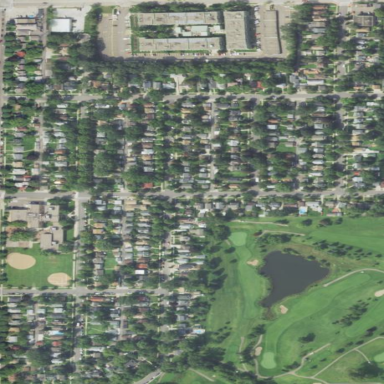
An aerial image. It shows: This residential area consists of single-family homes.